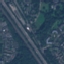
Land use / land cover class: Highway